Question: I'm new to Gradle and I want to ask if Gradle can implement this kind of project structure

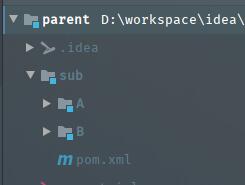
Answer: Yes it can, and it is called multi-project builds. For information on it, take a look <URL> in the Gradle user guide.
If you are completely new to Gradle, you may want to follow a guide such as <URL> for creating the basic structure.